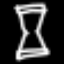
Label: hourglass